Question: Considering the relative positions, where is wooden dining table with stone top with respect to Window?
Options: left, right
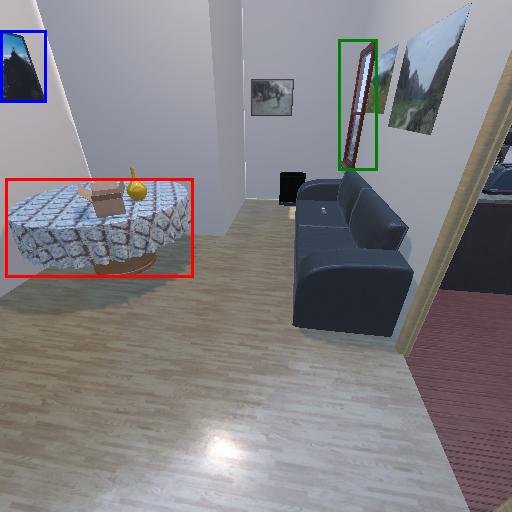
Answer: left